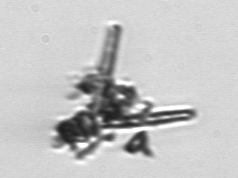
Label: Thalassionema